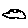
Label: cloud